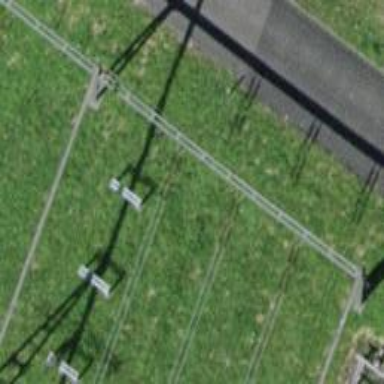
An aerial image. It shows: Insulator used in power equipment.